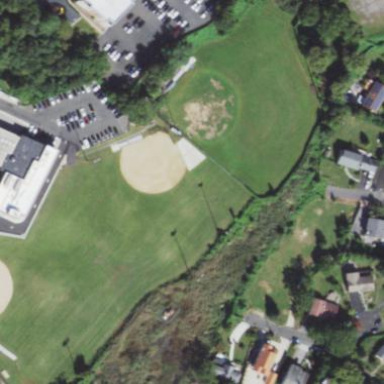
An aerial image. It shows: Baseball pitch for leisure and sports activities.